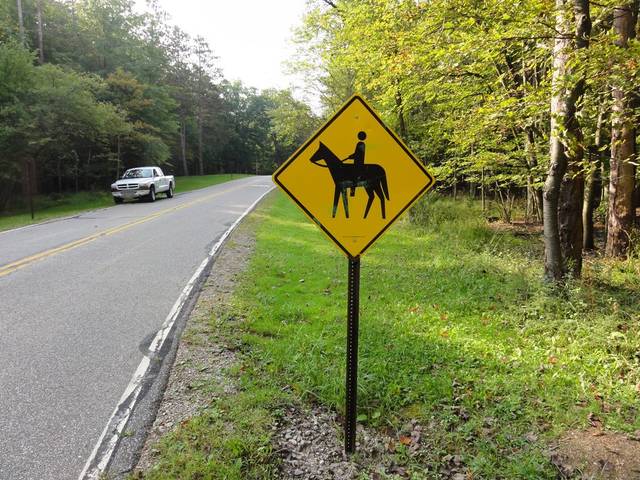
Region: United States
Coordinates: 41.298, -81.602